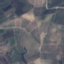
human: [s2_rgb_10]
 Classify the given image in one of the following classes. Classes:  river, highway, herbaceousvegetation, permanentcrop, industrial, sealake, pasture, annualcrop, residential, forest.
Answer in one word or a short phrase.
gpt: PermanentCrop